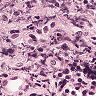
Metastatic tissue present: no